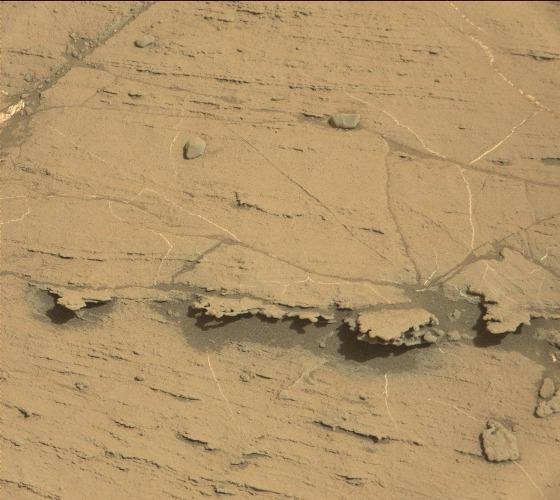
Terrain classes present: Bedrock, Gravel / Sand / Soil, Rock, Shadow